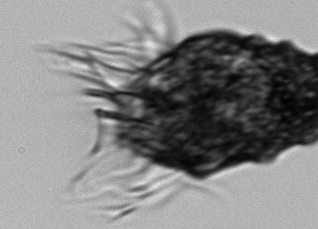
Label: Laboea_strobila